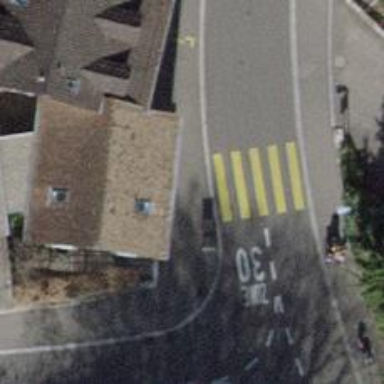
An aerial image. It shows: Kerb barrier.